Question: I've been searching for days on a solution for the problem I have.
I have created a xml file using 'sp_OACreate' in SQL Server. Physically I cannot see any unwanted character or space on the file (first 2 character). While parsing I am facing an xml parser issue. If the same content has been typed manually then there is no issue.
while parsing, parser shows this error:

This is the stored procedure:
'''
IF(ISNULL(@String,'') != '')
BEGIN
SET @String = REPLACE(REPLACE(REPLACE(REPLACE(@String,'&','&amp;'),'"','&quot;'),''','&quot;'),'''','&apos;')
END
SET @String = '<?xml version="1.0" encoding="utf-8"?>
<SOAP-ENV:Envelope xmlns:SOAP-ENC="http://schemas.xmlsoap.org/soap/encoding/" xmlns:SOAP-ENV="http://schemas.xmlsoap.org/soap/envelope/">
<SOAP-ENV:Body><'+@MethodName+'Response><PROJECTS>' + @String+ '</PROJECTS>
<RESULT>true</RESULT>
<MESSAGE>Success</MESSAGE>
</'+@MethodName+'Response></SOAP-ENV:Body></SOAP-ENV:Envelope>'
select @strErrorMessage='opening the File System Object'
EXECUTE @hr = sp_OACreate 'Scripting.File SystemObject' , @objFileSystem OUT
Select @FileAndPath=@path+''+@filename
if @HR=0 Select @objErrorObject=@objFileSystem , @strErrorMessage='Creating file "'+@FileAndPath+'"'
if @HR=0 execute @hr = sp_OAMethod @objFileSystem , 'CreateTextFile' , @objTextStream OUT, @FileAndPath,2,True
if @HR=0 Select @objErrorObject=@objTextStream, @strErrorMessage='writing to the file "'+@FileAndPath+'"'
if @HR=0 execute @hr = sp_OAMethod @objTextStream, 'Write', Null, @String
if @HR=0 Select @objErrorObject=@objTextStream, @strErrorMessage='closing the file "'+@FileAndPath+'"'
if @HR=0 execute @hr = sp_OAMethod @objTextStream, 'Close'
if @hr<>0
begin
Declare
@Source varchar(255),
@Description Varchar(255),
@Helpfile Varchar(255),
@HelpID int
EXECUTE sp_OAGetErrorInfo @objErrorObject, @source output,@Description output,@Helpfile output,@HelpID output
Select @strErrorMessage='Error whilst ' +coalesce(@strErrorMessage,'doing something') +', '+coalesce(@Description,'')
raiserror (@strErrorMessage,16,1)
end
EXECUTE sp_OADestroy @objTextStream
EXECUTE sp_OADestroy @objTextStream
'''
How should I change my SP to prevent the parser error?
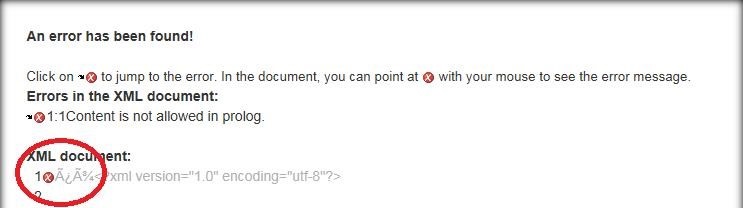
Answer: I have found the answer finally. what the problem is by default SQL server written file as encoding. so that while parsing the unwanted characters are shown.
I have rectified this while download the file, i have changed encoding type as then will give the file.
now the problem solved.
Thanks to all for your valuable comments on this.